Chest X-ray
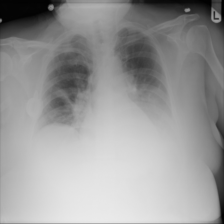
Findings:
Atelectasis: negative
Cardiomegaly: negative
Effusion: negative
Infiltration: positive
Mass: negative
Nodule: negative
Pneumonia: negative
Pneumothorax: negative
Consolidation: negative
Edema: negative
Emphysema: negative
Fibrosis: negative
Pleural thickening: negative
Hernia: negative